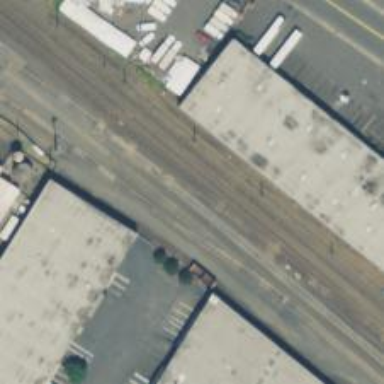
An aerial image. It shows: Railway yard in service.